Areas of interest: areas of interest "Jianhe Center"
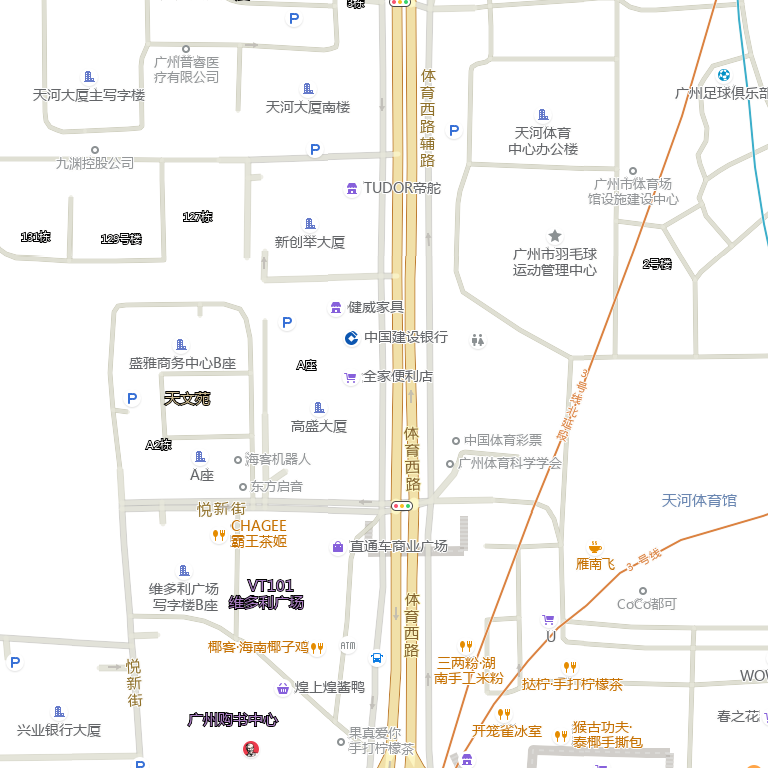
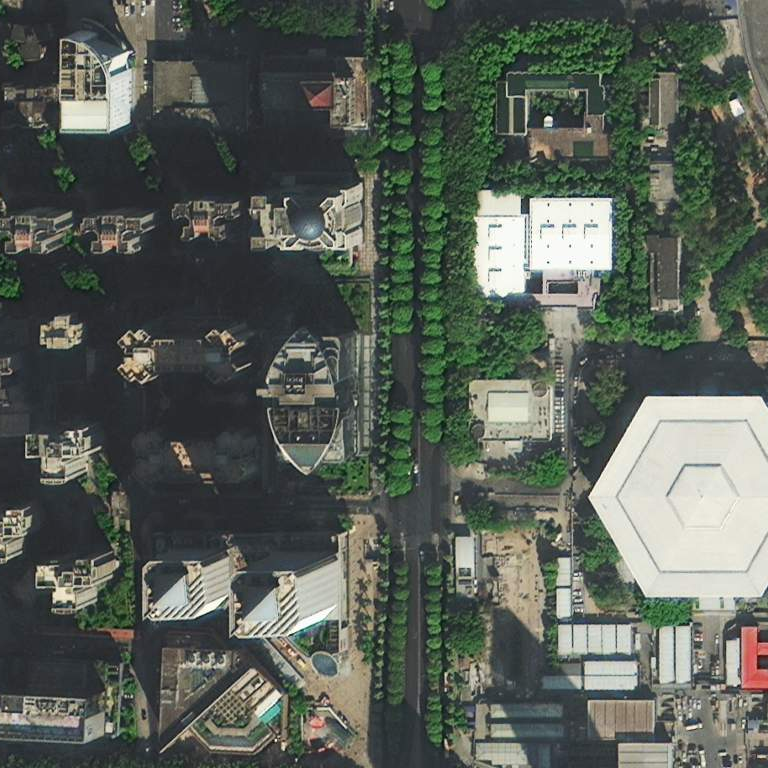